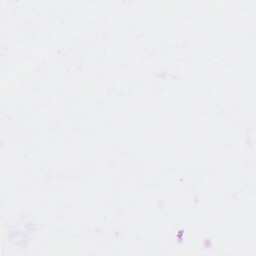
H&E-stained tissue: Breast